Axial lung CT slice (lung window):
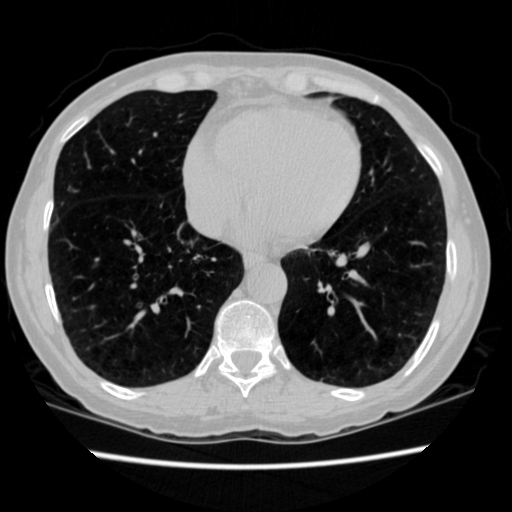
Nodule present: no